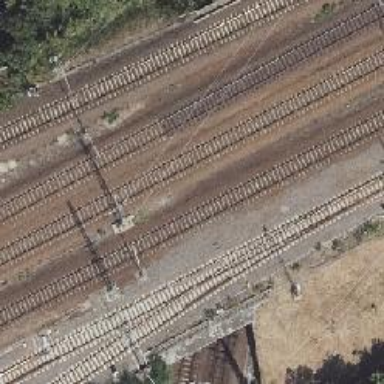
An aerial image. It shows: Railway track with contact lines for electrification.